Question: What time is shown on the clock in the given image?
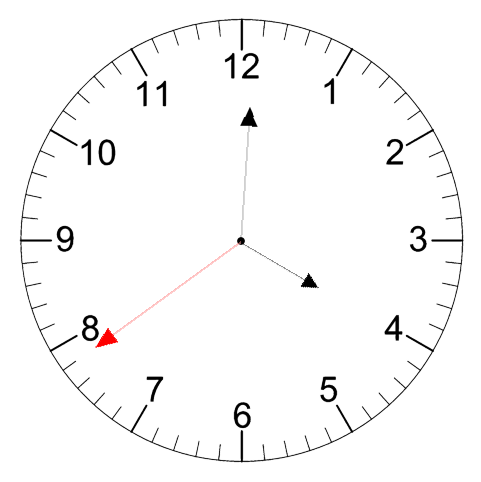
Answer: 04:00:39